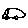
Label: car